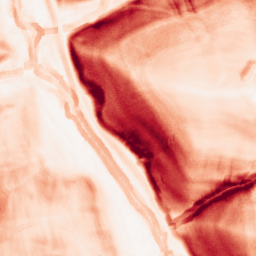
Category: morphological
Decomposition family: morphological_gradient
Decomposition parameters: size: 7
shape: square
Upsampling method: fft_zeropad
Upsampling parameters: scale: 4
Upsampling scale: 4